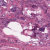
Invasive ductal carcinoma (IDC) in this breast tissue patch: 1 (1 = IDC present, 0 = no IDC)